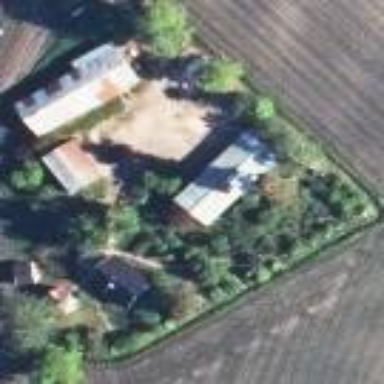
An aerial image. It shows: Farmyard area.